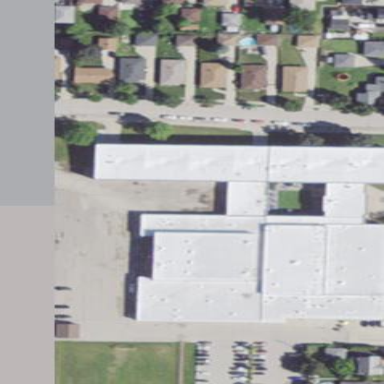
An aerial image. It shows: School building.